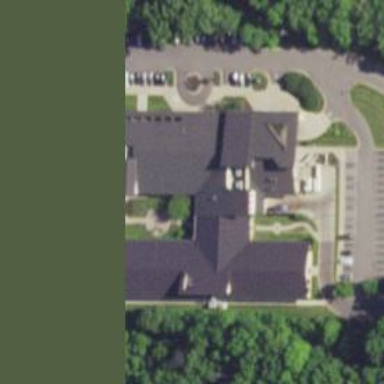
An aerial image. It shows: Hospital building.